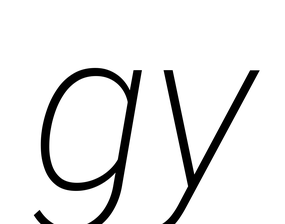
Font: Roboto-Italic_ExtraLight_Italic